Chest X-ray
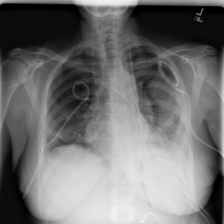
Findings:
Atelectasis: negative
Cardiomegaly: negative
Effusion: negative
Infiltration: negative
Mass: negative
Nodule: negative
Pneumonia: negative
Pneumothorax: negative
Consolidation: negative
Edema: negative
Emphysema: negative
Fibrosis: negative
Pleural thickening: negative
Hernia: negative